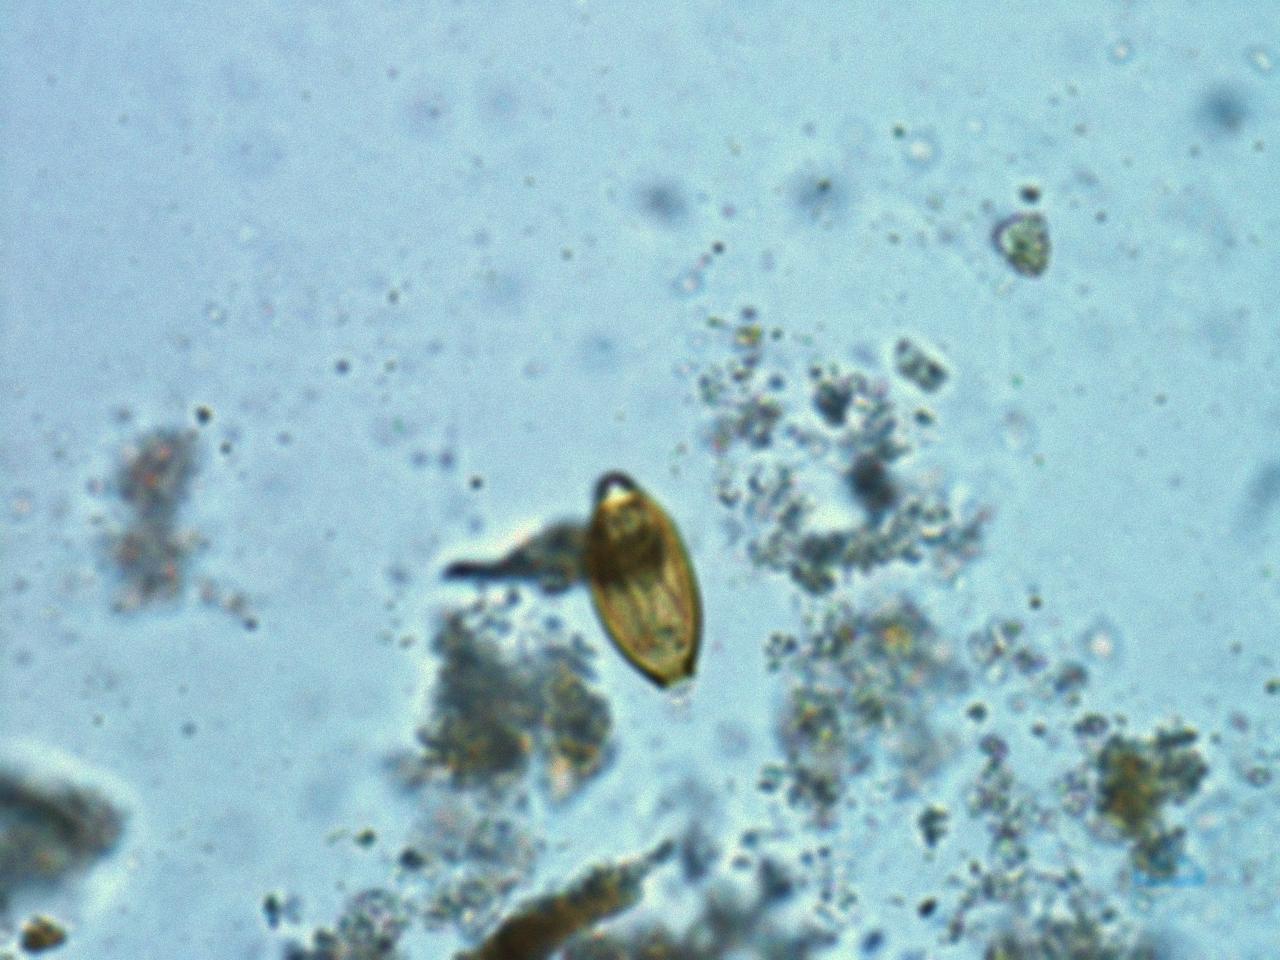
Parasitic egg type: Trichuris trichiura